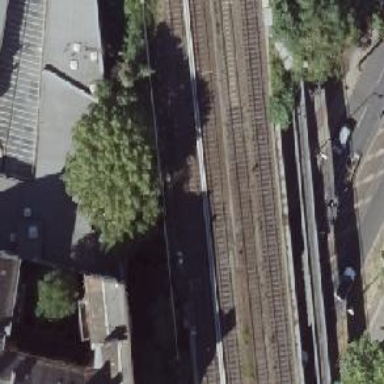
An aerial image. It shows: Railway signal.